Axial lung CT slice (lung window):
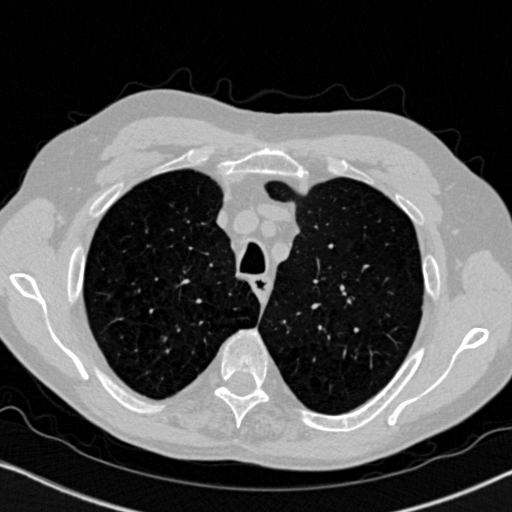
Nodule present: no